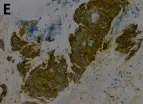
Histopathologic stains from thymic (A-J). Showed the thymic tumor cells were cytoplasmic positive for CD5(400X).
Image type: pathology (immunostaining)